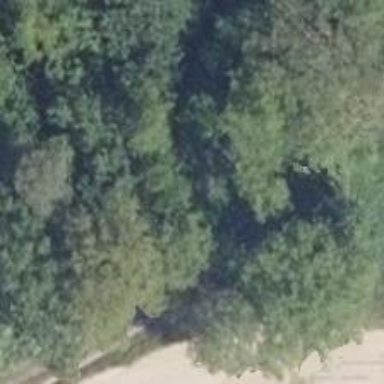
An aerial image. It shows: Single tag "natural: tree."